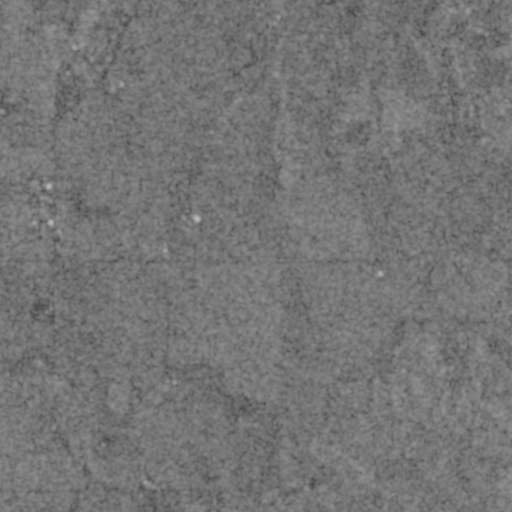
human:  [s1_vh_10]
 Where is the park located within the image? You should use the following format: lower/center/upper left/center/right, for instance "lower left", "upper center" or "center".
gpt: The park is located in the center left of the image.
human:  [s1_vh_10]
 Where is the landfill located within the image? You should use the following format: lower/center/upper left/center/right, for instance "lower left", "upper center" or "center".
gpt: There is no landfill in the image.

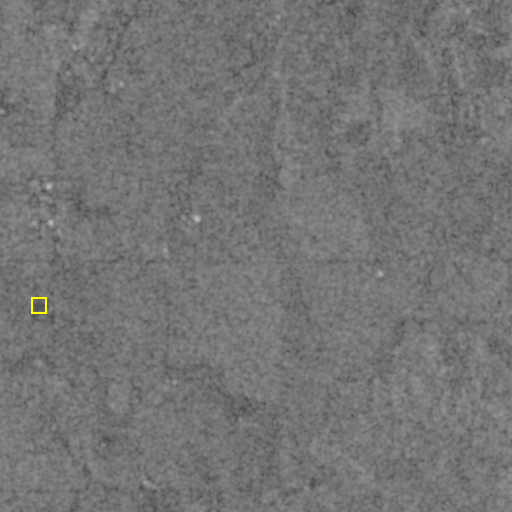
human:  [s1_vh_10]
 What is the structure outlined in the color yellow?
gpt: The structure outlined in yellow is a park.
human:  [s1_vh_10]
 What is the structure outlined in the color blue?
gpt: There is no blue outline.